Question: I'm newly with Guice.
I want to use Guice for initializing object without writing 'new' directly.
Here is my :
'''
public class VelocityParserTest {
public static void main(String[] args) throws IOException {
try {
PoenaRequestService poenaService = new PoenaRequestService();
System.out.println(poenaService.sendRequest("kbkCode"));
} catch (PoenaServiceException e) {
e.printStackTrace();
}
}
}
'''
:
'''
public class PoenaRequestService {
private static final String TEMPLATE_PATH = "resources/xml_messages/bp12/message01.xml";
public static final org.apache.log4j.Logger LOG = org.apache.log4j.Logger.getLogger(PoenaRequestService.class);
@Inject
@Named("poena_service")
private HttpService poenaService;
public String sendRequest(/*TaxPayer taxPayer,*/ String kbk) throws PoenaServiceException {
LOG.info(String.format("Generating poena message request for string: %s", kbk));
Map<String, String> replaceValues = new HashMap<>();
replaceValues.put("guid", "guid");
replaceValues.put("iinbin", "iinbin");
replaceValues.put("rnn", "rnn");
replaceValues.put("taxOrgCode", "taxOrgCode");
replaceValues.put("kbk", "kbk");
replaceValues.put("dateMessage", "dateMessage");
replaceValues.put("applyDate", "applyDate");
ServiceResponseMessage result;
try {
String template = IOUtils.readFileIntoString(TEMPLATE_PATH);
Document rq = XmlUtil.parseDocument(StringUtils.replaceValues(template, replaceValues));
result = poenaService.execute(HttpMethod.POST, null, rq);
} catch (IOException e) {
throw new PoenaServiceException("Unable to read template file: " + TEMPLATE_PATH, e);
} catch (SAXException e) {
throw new PoenaServiceException("Unable to parse result document, please check template file: " + TEMPLATE_PATH, e);
} catch (HttpServiceException e) {
throw new PoenaServiceException(e);
}
if (result.isSuccess()) {
return (String) result.getResult();
}
throw new PoenaServiceException("HTTP service error code '" + result.getStatusCode() + "', message: " + result.getStatusMessage());
}
}
'''
When I tried to debug this I see next picture:

As e result I got 'NullPointerException'.
I couldn't figure out this behavior. Why does this exactly happen?
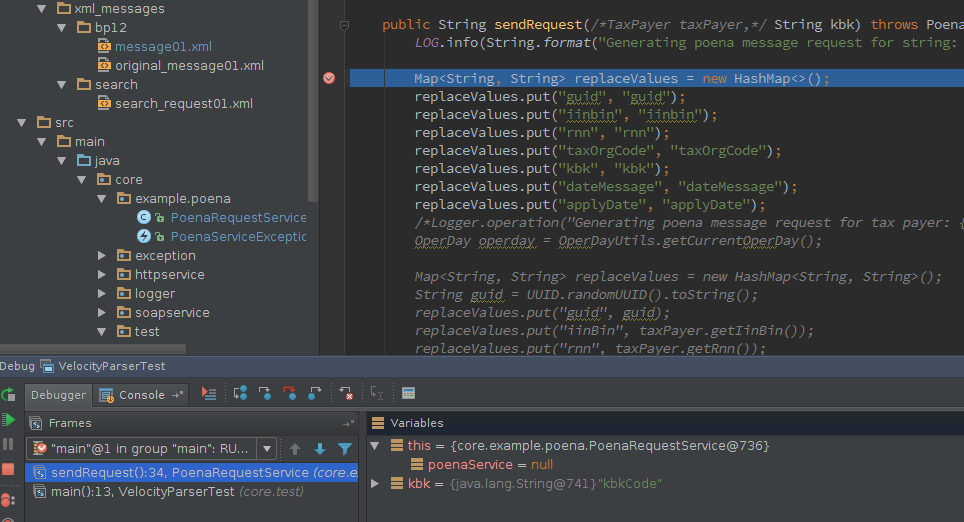
Answer: It's not working because you're not actually using Guice. You need to create an injector and bind your dependencies to something. Something akin to this:
'''
public class VelocityParserTest {
public static void main(String[] args) throws IOException {
Injector injector = Guice.createInjector(new AbstractModule() {
@Override
protected void configure() {
bind(PoenaRequestService.class).asEagerSingleton();
bind(HttpService.class)
.annotatedWith(Names.named("poena_service"))
.toInstance(...);
}
});
try {
PoenaRequestService poenaService = injector.getInstance(PoenaRequestService.class);
System.out.println(poenaService.sendRequest("kbkCode"));
} catch (PoenaServiceException e) {
e.printStackTrace();
}
}
}
'''